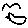
Label: bird